Question: Could anyone tell me why it's displayed in orange color even though the code is commented out? Please find the image below:

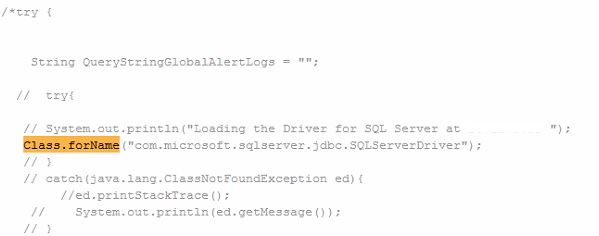
Answer: You must have typed Ctrl+F then somehow got that "Class.forName" in your search bar :)